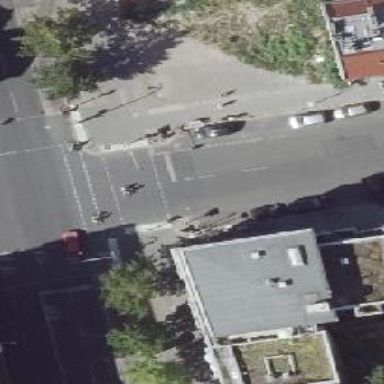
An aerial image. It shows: Road crossing with traffic signals.